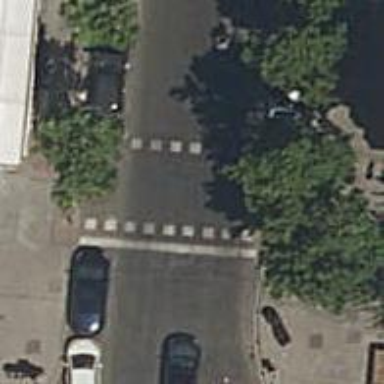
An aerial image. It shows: Zebra crossing on the road.